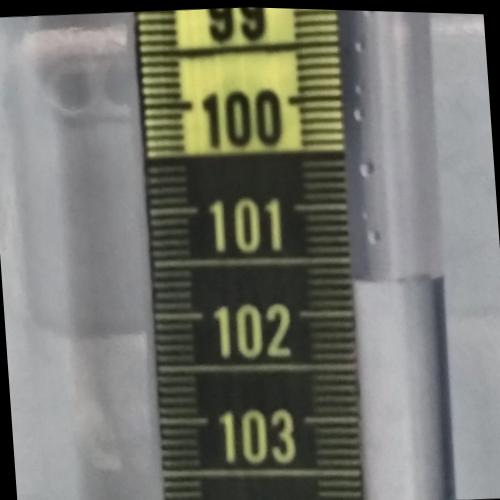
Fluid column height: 101.7 cm